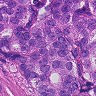
Metastatic tissue present: yes